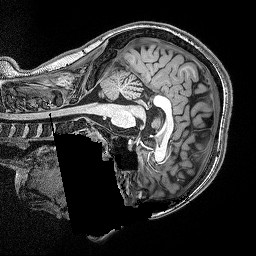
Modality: T1w
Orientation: sagittal
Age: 26
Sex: female